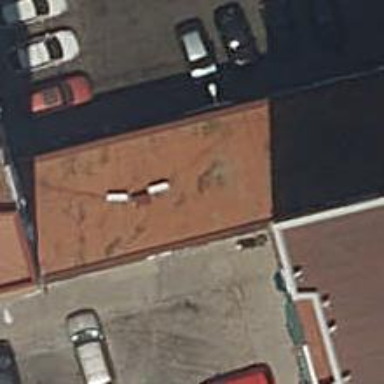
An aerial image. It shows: Car repair shop.